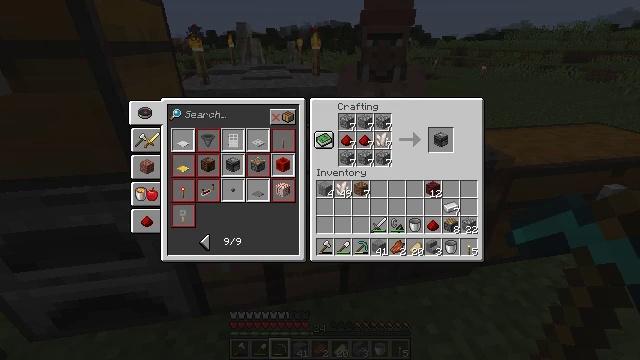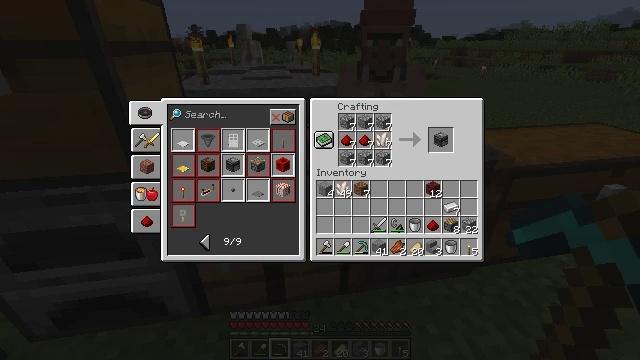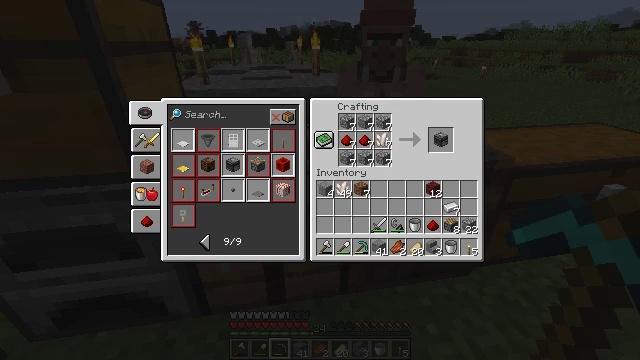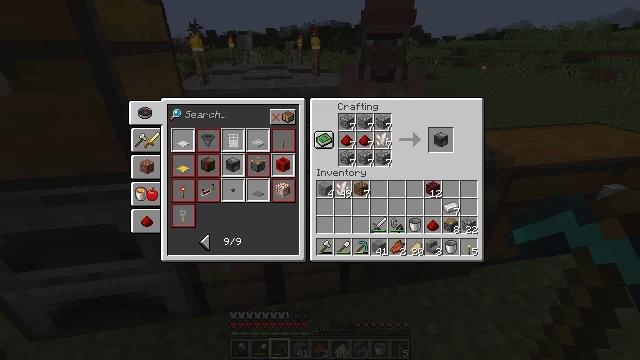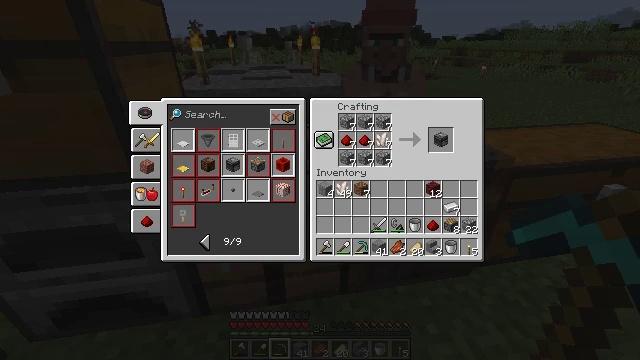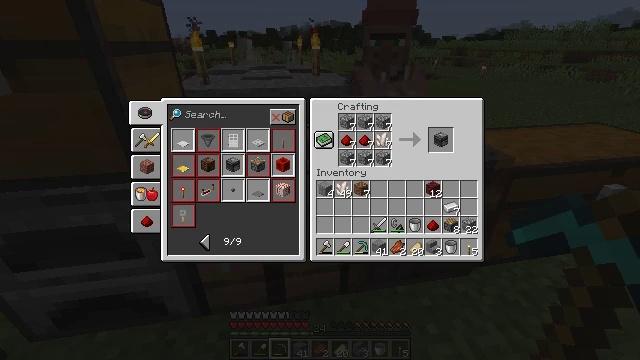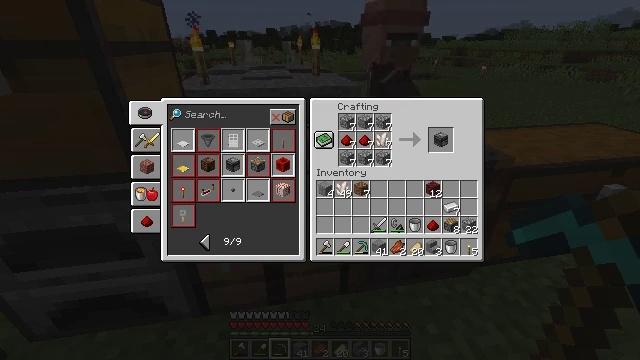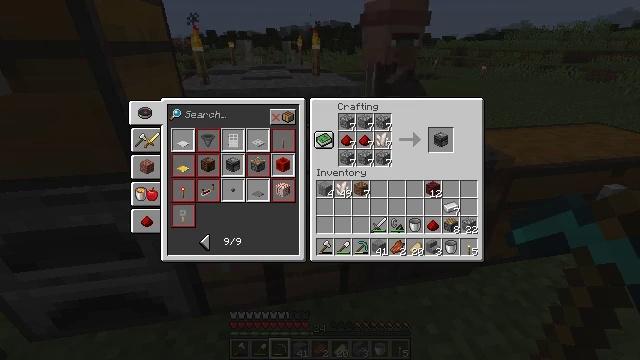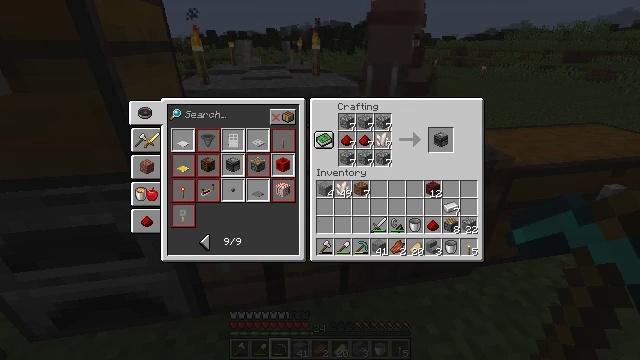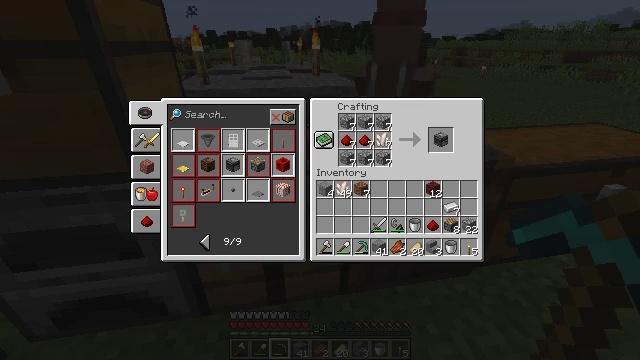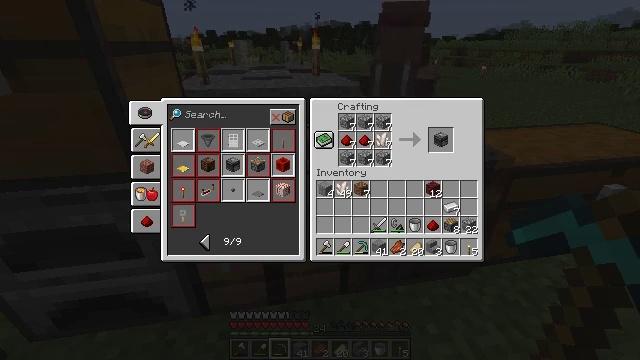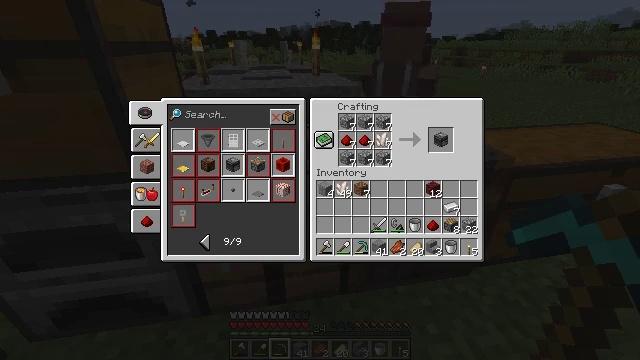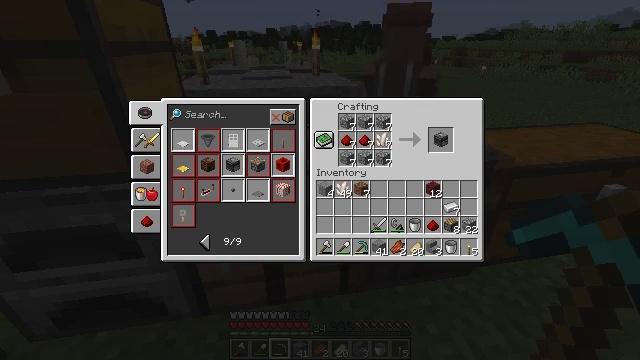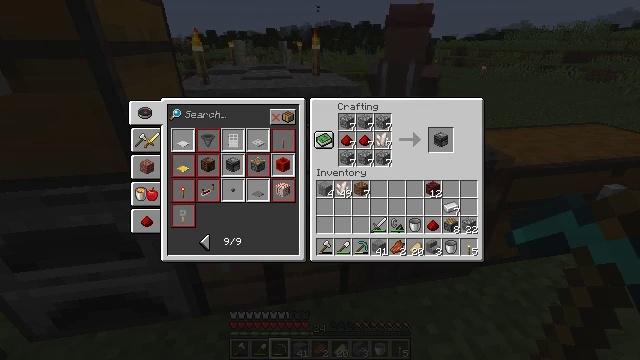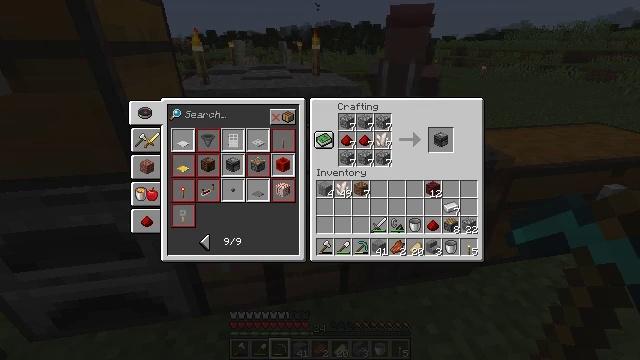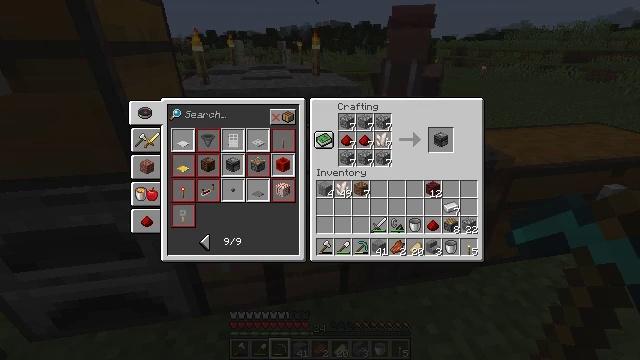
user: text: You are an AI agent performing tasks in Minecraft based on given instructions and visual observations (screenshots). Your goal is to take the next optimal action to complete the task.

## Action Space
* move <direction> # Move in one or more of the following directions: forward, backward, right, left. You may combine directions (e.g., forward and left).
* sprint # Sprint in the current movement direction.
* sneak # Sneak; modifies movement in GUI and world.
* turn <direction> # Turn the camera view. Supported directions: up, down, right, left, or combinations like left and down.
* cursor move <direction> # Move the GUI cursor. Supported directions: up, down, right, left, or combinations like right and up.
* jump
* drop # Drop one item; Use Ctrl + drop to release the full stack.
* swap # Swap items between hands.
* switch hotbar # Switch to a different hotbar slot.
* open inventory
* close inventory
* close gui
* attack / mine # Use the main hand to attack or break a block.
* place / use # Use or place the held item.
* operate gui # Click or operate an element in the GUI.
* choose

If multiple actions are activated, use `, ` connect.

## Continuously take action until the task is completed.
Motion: motion action
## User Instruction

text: Form an observer with the crafting table.
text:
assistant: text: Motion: no_op
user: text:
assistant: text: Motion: no_op
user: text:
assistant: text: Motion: no_op
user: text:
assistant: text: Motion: no_op
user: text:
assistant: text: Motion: no_op
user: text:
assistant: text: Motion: no_op
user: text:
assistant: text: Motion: no_op
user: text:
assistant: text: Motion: no_op
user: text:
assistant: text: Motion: no_op
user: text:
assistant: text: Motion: no_op
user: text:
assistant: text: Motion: turn right
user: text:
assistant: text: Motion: turn right
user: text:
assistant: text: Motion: turn right and up
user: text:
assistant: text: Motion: turn right and up
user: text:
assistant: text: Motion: no_op
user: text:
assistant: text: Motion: no_op
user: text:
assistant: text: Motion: no_op
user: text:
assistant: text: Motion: turn left
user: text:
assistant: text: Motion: turn left
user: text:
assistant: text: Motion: no_op
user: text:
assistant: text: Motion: no_op
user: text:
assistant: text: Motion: no_op
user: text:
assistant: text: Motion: sneak
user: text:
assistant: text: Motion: sneak
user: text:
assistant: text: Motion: sneak
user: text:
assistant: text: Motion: sneak, attack / mine
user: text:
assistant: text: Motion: sneak, attack / mine
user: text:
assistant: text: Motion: sneak
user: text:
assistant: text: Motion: sneak
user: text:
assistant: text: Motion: sneak